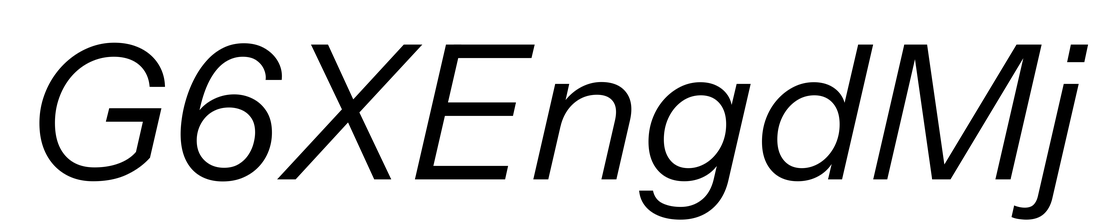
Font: InstrumentSans-Italic_Italic